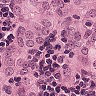
Metastatic tissue present: yes